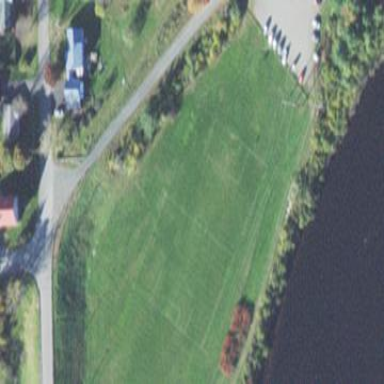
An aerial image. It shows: Soccer pitch for leisure land activities.